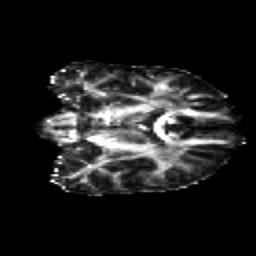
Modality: FA
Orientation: coronal
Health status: healthy
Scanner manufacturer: siemens
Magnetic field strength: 3 T
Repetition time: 12 s
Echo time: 0.092 s